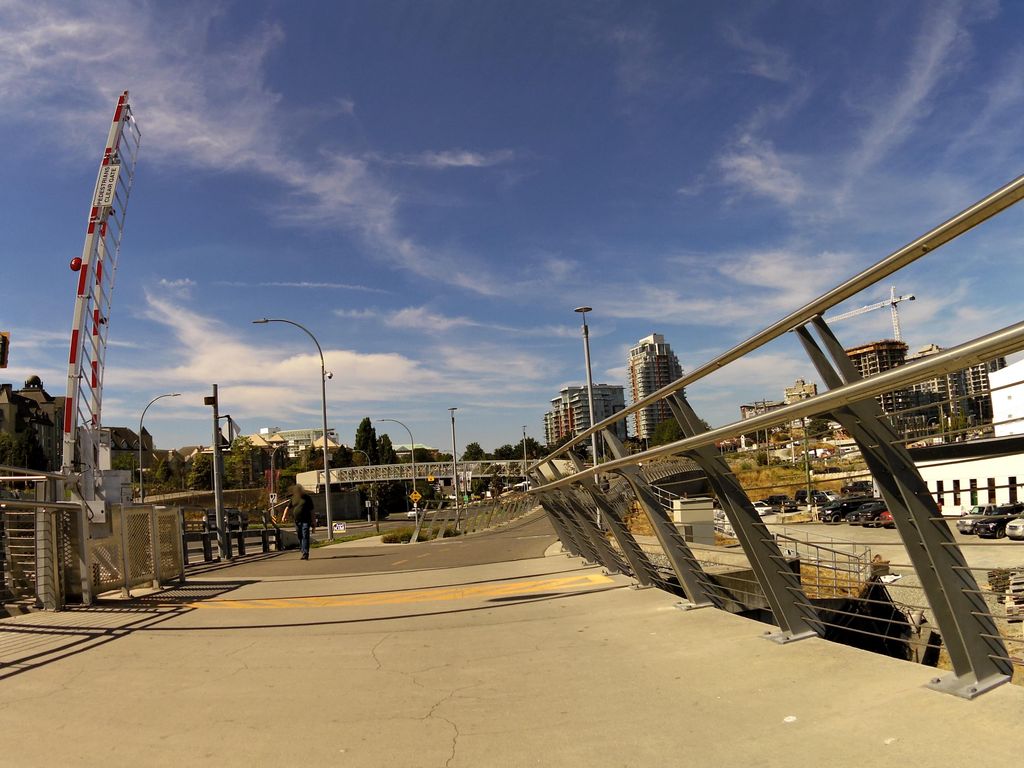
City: victoria